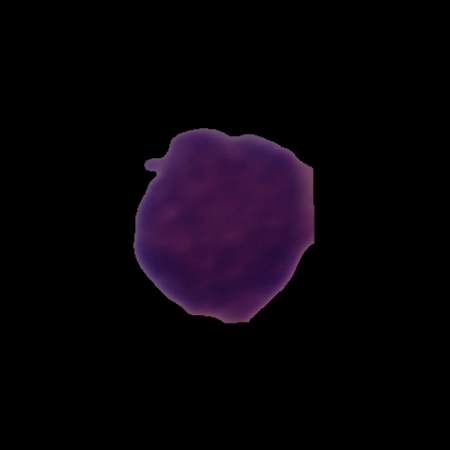
Label: healthy